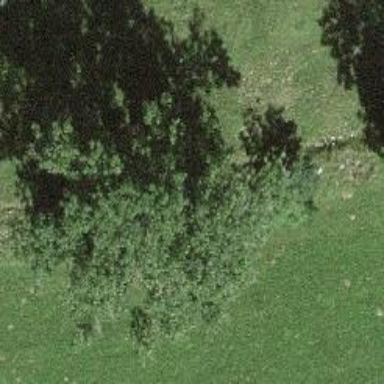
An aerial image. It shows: Single tag "natural: tree."